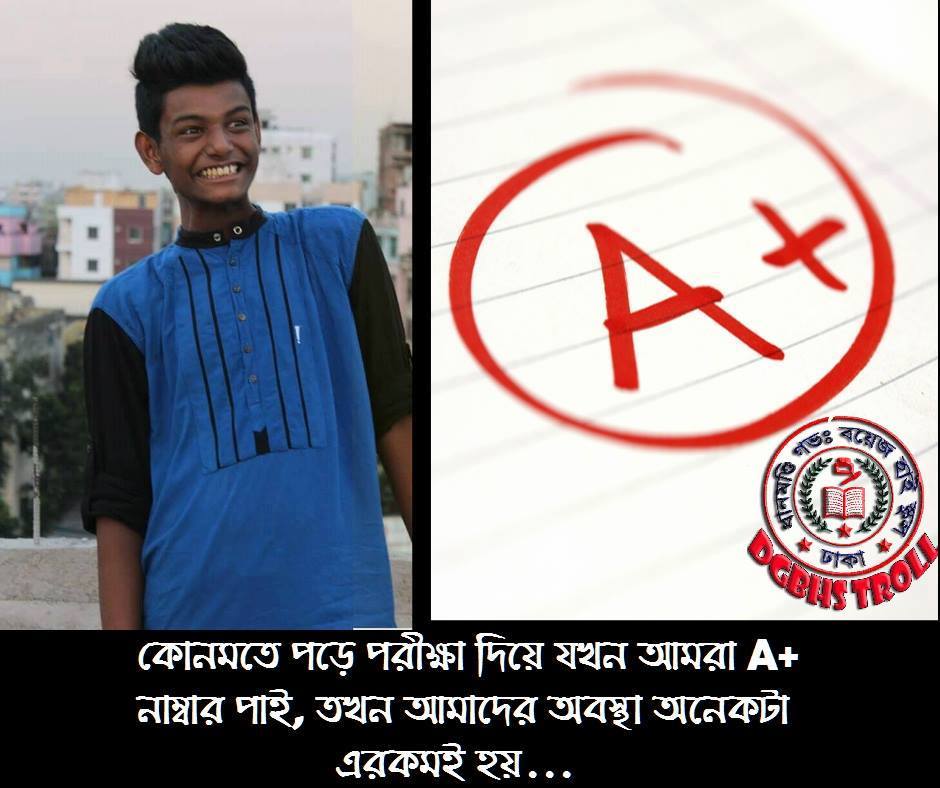
Caption: A+  কোনমতে পড়ে পরীক্ষা দিয়ে যখন আমরা  A+  নাম্বার পাই , তখন আমাদের অবস্থা অনেকটা এরকমই হয় ...
Label: non-hate